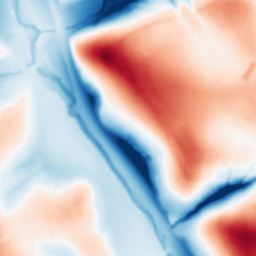
Category: multiscale
Decomposition family: dog_multiscale
Decomposition parameters: sigma_ratio: 2
n_scales: 5
base_sigma: 1
Upsampling method: regularized
Upsampling parameters: scale: 2
lambda_reg: 0.001
Upsampling scale: 2